Aerial crown-view tile of a tropical tree (Barro Colorado Island, Panama), acquired 20240813:
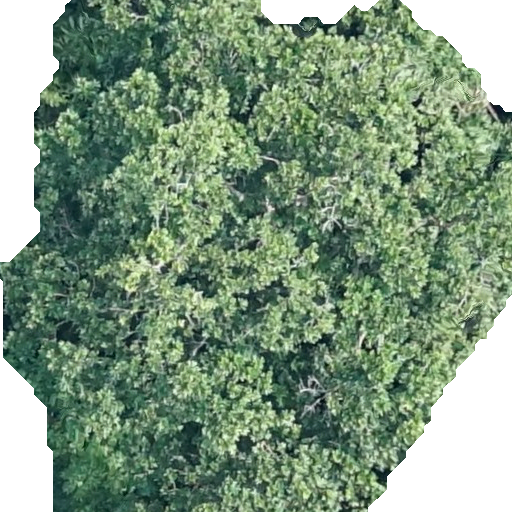
Species: Anacardium excelsum
GBIF accepted scientific name: Anacardium excelsum
Crown area: 389.826 m²